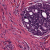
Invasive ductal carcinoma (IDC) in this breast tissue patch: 0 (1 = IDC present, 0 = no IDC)